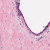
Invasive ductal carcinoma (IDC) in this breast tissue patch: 0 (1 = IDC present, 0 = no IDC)